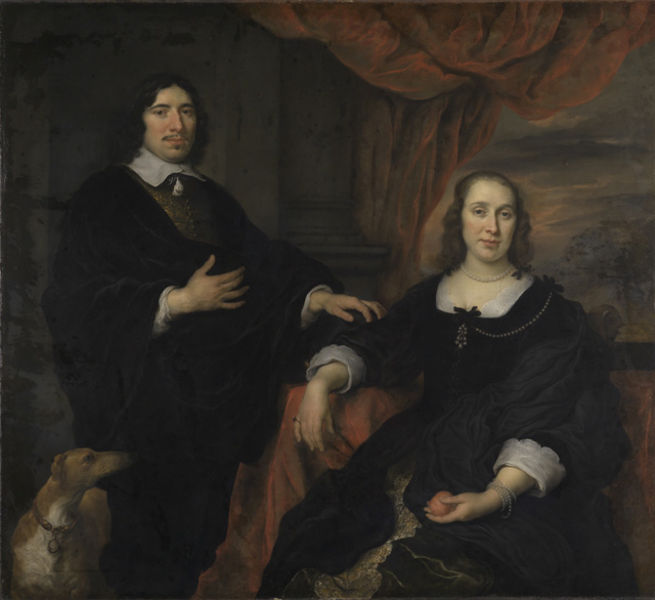
Titel: Bildnis eines Ehepaars
Künstler: Govaert Flinck
Standort: Karlsruhe
Institution: Staatliche Kunsthalle Karlsruhe
Schlagwörter: baum, dunkel, gemälde, hand, himmel, kopf, mann, umhang, weiß, landschaft, menschen, sitzen, braun, elegant, fenster, finger, frau, hintergrund, kleid, mund, nacht, nase, orange, schmuck, schwarz, stirn, stuhl, säule, säulen, tisch, ausblick, blick, dame, hund, obst, rot, tier, tuch, ball, mode, schleife, anzug, bart, hemd, schnurrbart, architektur, arm, augen, blass, gesicht, kleidung, kragen, rembrandt, samt, spitze, stehen, ärmel, herr, holland, hände, innenraum, portrait, porträt, vorhang, öl, gewand, haare, kostüm, kutte, sessel, sitzend, stehend, adel, decke, gewänder, händler, kaufmann, paar, brosche, frontal, locken, perlen, frucht, apfel, sofa, man, halsband, kette, chair, column, curtain, hands, könig, red, steps, white, window, women, black, collar, dress, face, hair, lace, lady, nasen, nose, painting, sitting, wall, woman, ernst, sitzt, draperie, picture, robe, knöpfe, perlenkette, ring, doppelportrait, doppelporträt, mond, leinwand, manschette, niederländisch, brokat, spitzbart, ehepaar, eheleute, armband, armreif, armreifen, anhänger, silver, windhund, dunkle, apple, fruit, tree, krage, landscape, netherlands, distance, viktorianisch, eyes, edelmann, coat, dog, schmick, couple, faces, necklace, pair, scene, drape, landschaftsausblick, arms, bracelet, cloak, tasseln, animal, pearls, armreife, standing, mustache, dyck, sleeves, married, hundehalsband, holding, husband, wife, aristocratic, gem#lde, peter, married couple, red curtain, doppelprtrait, remb´brandt, appfel, vermeer ehepaar schwarzgekleidet, stpes, brown dog, ärmelmanschetten, pictore, van gogh painting, classic painting, apfel oder ähnliches, zukurzeärmel